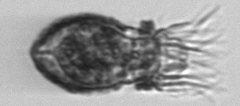
Label: Stenosemella_pacifica